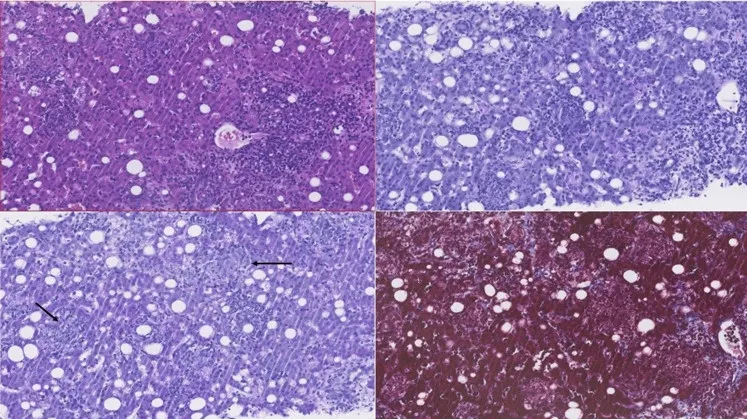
Histological examination of liver biopsy. Histological examination of slides prepared with H&E staining and periodic-acid-Schiff (PAS) staining. Masson's trichrome shows liver tissue with a globally preserved lobular architecture and moderate to intense inflammatory infiltrate, with lymphocytes, plasmocytes, numerous polymorphonuclear neutrophils, and frequent epithelioid histiocytic cells with a vaguely granulomatous arrangement (thin black arrow), without necrosis.
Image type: pathology (h&e)